Field crop: maize
Growth stage: 2
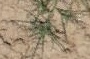
Species: salsola